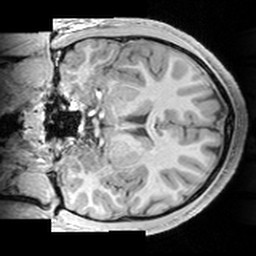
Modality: T1w
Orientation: coronal
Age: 18
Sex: male
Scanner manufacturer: siemens
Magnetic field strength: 3 T
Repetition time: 1.63 s
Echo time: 0.00311 s